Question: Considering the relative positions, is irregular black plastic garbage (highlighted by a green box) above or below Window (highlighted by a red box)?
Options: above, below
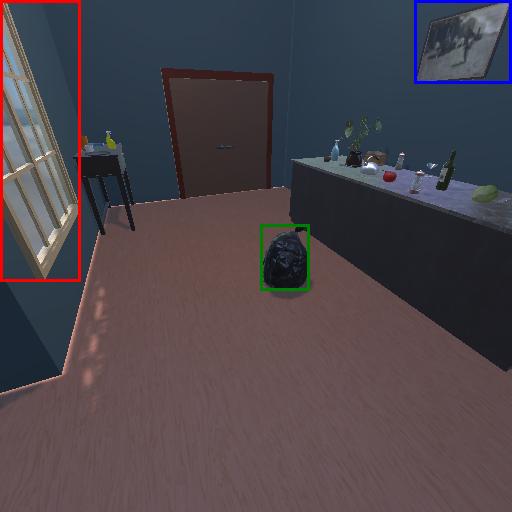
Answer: above